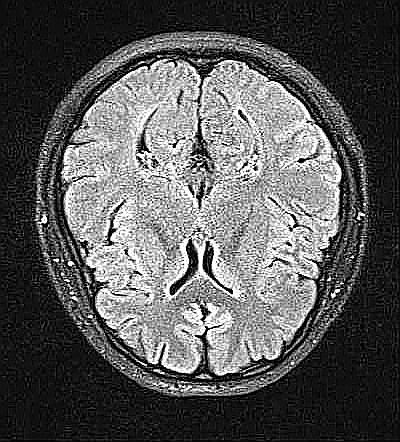
Label: notumor